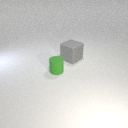
small green rubber cylinder in front of large gray rubber cube